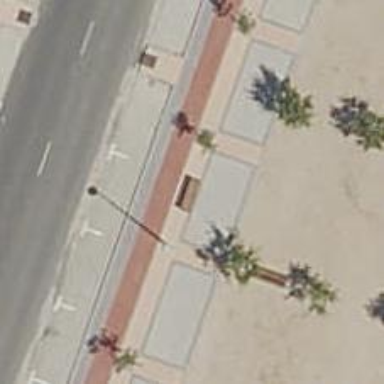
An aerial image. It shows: Bench.